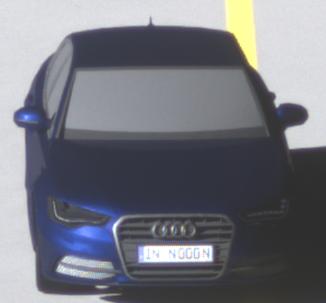
Make: Audi
Model: A6 2.0 TFSI
Detailed model: A6 (C7) Limousine
Model produced from: 2011/10
Model produced until: 2014/09
Doors: 4
Color: blue
Road condition: dry road
Daytime: morning or afternoon
Contrast: high contrast